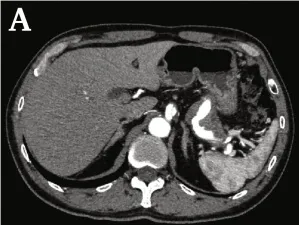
(A) Computed tomography (CT). Coeliac artery dissection spread to the splenic artery and formed a splenic aneurysm.
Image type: radiology (ct)